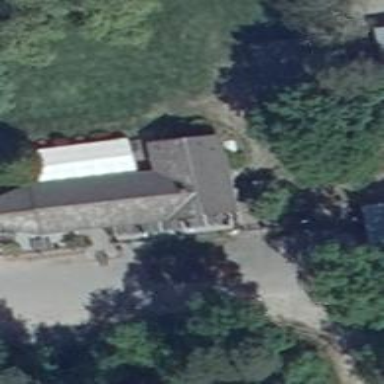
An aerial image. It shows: Restaurant.